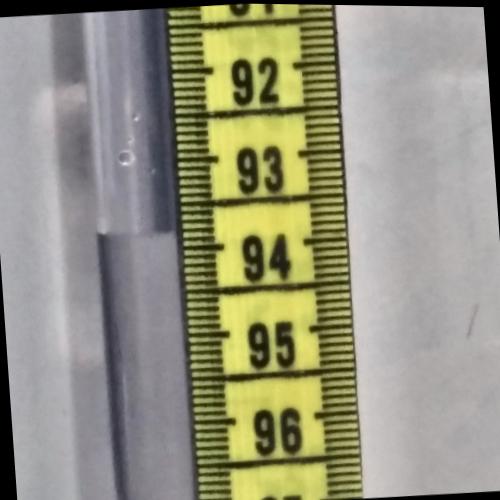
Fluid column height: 93.8 cm